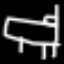
Label: bed